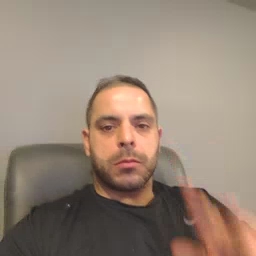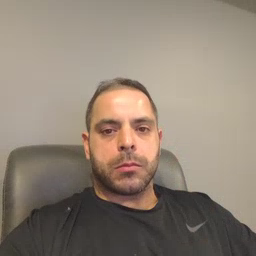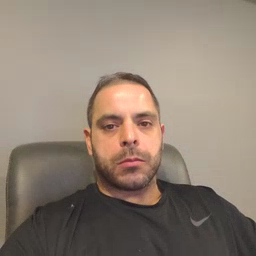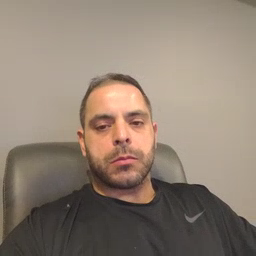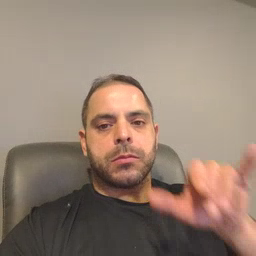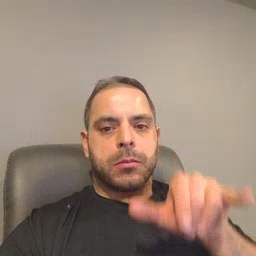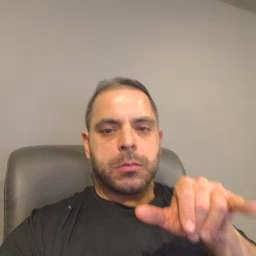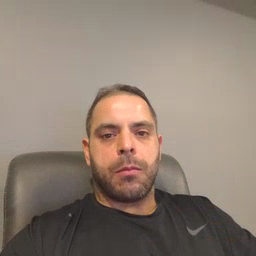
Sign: same